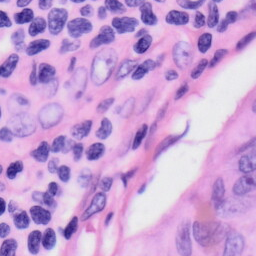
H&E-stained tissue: Skin